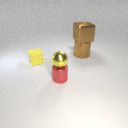
large brown metal cylinder behind small red metal cylinder